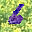
Label: 6